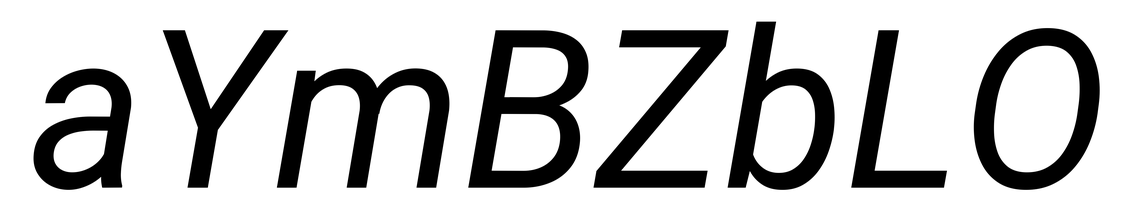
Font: Roboto-Italic_Italic